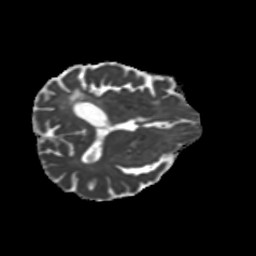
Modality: MD
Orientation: axial
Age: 64
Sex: male
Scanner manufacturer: siemens
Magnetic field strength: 3 T
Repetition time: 5.25 s
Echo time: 0.08 s